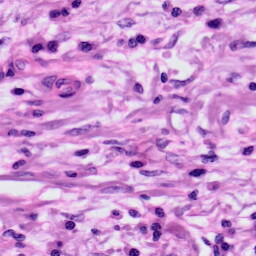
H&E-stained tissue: Skin